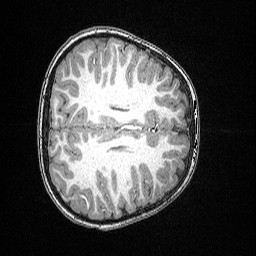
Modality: T1w
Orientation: axial
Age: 83
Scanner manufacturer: siemens
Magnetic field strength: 3 T
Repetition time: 2.5 s
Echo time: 0.00347 s